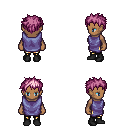
a pixel art fantasy rpg character, female body template, human, dark skin, chain tabard jacket, gold greaves, pink bedhead hairstyle, black shoes, four views (front, back, left, right), 2x2 character sprite sheet, small pixel art, hard edges, no anti-aliasing